Field crop: tomato
Growth stage: 2
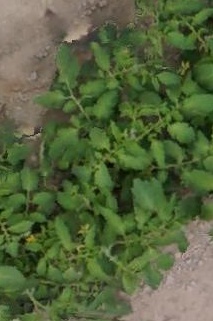
Species: tomato